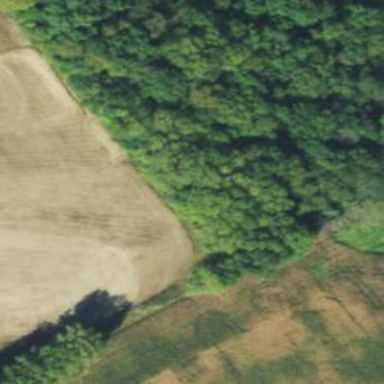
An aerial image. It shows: Row of trees in natural setting.